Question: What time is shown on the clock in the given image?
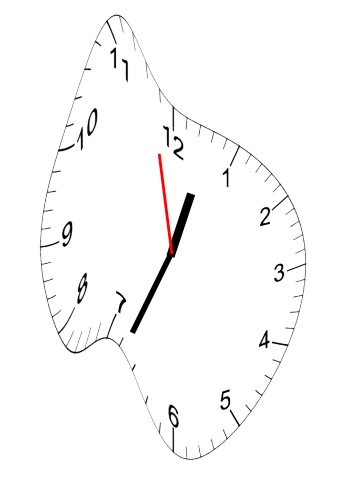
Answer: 12:33:58